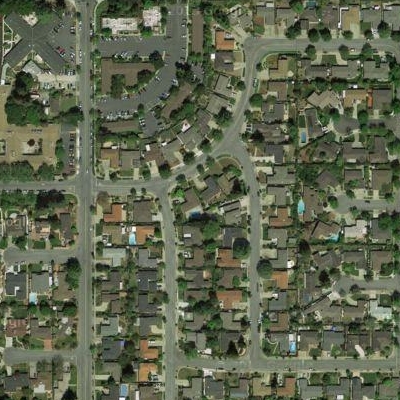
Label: fResident